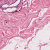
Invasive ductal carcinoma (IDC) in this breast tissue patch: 0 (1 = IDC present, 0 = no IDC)